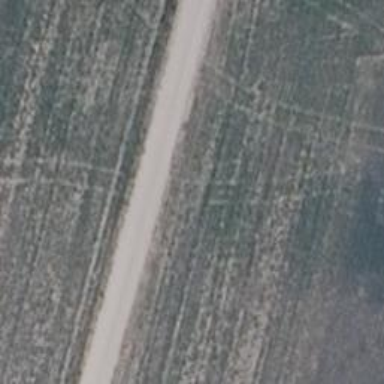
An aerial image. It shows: Dirt track with grade 3 quality.